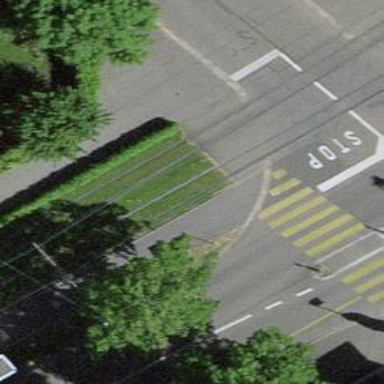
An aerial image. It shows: Tram stop with public transport connection.